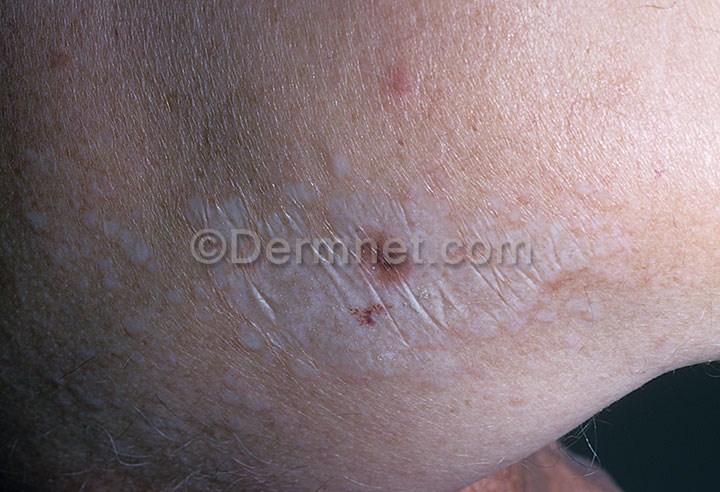
Disease: Psoriasis pictures Lichen Planus and related diseases